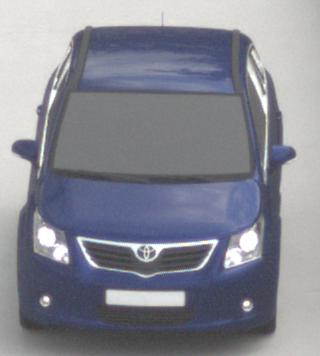
Make: Toyota
Model: Avensis 1.6
Detailed model: Avensis (T27) Notch Back
Model produced from: 2009/01
Model produced until: 2010/08
Doors: 4
Color: blue
Road condition: dry road
Daytime: morning or afternoon
Contrast: low contrast